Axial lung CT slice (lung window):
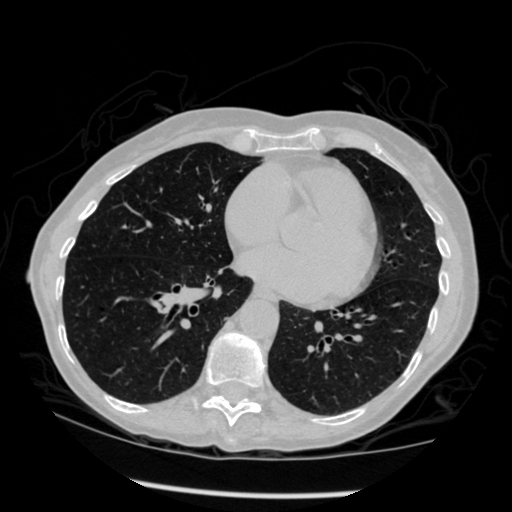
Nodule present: no